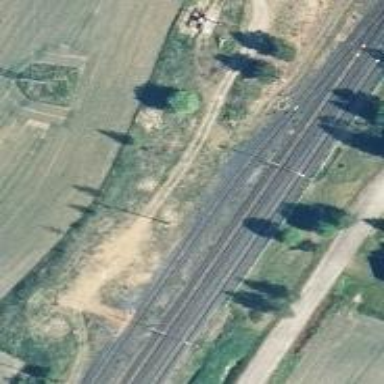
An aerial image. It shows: Site related to the railway.